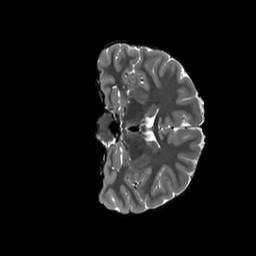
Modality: T2w
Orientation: coronal
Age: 19
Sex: female
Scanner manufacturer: siemens
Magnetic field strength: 3 T
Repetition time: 3.2 s
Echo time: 0.566 s